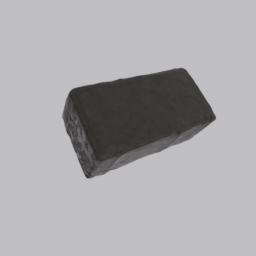
Label: architecture